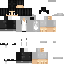
A female human skin with medium skin, wearing brown long hair dressed in a blue hoodie and black pants, featuring a closed mouth.